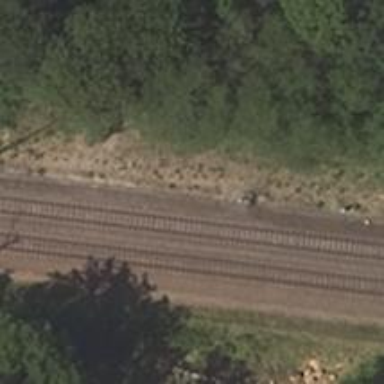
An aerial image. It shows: Railway signal.